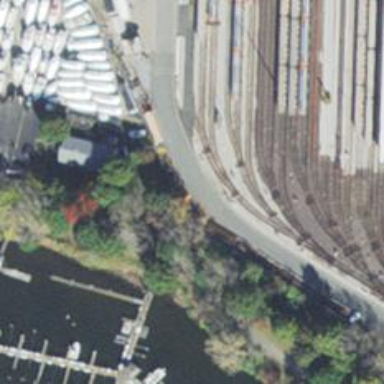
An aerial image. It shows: Yard area with electrified rail tracks.